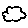
Label: cloud